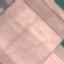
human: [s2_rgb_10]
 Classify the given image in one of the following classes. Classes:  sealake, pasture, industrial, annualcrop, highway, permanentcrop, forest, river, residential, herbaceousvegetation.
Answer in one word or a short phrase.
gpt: AnnualCrop